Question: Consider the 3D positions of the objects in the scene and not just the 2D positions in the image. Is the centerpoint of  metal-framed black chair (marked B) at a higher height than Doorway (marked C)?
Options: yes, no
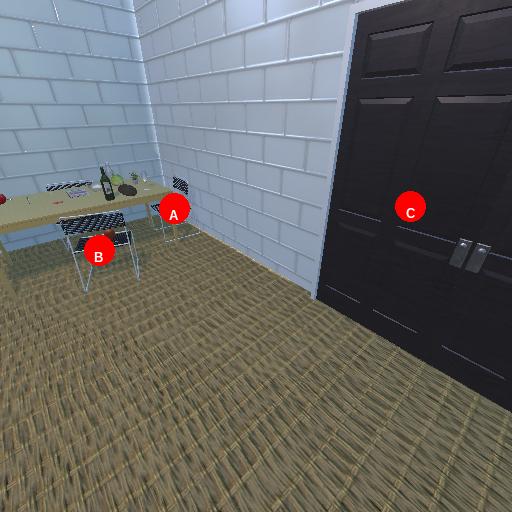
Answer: yes